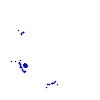
Particle: pion